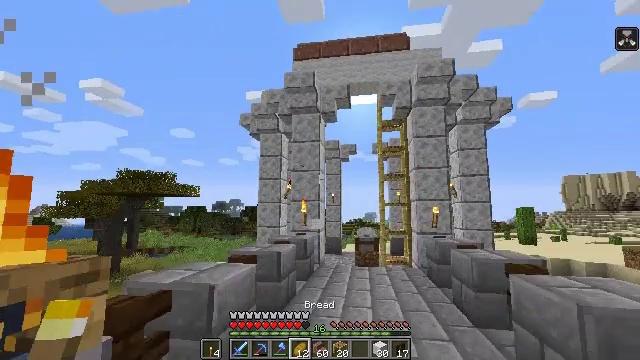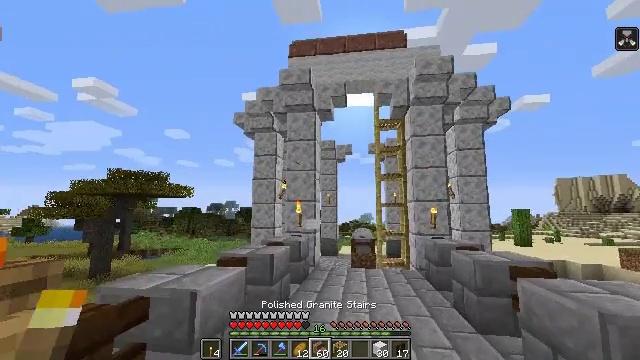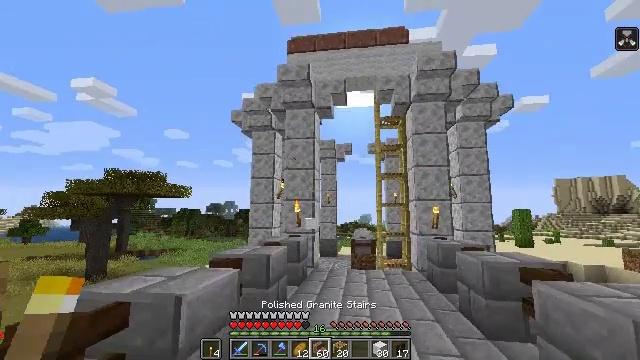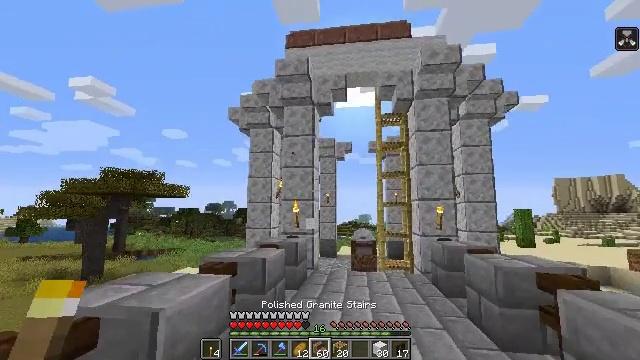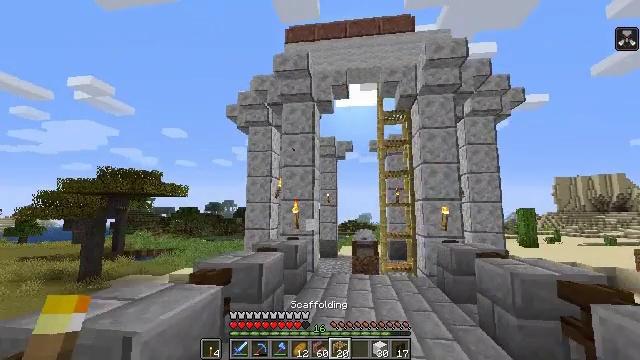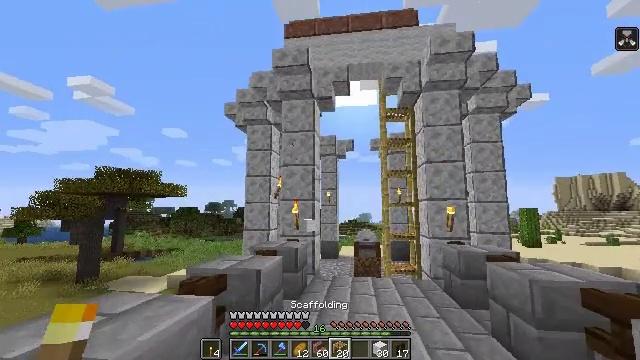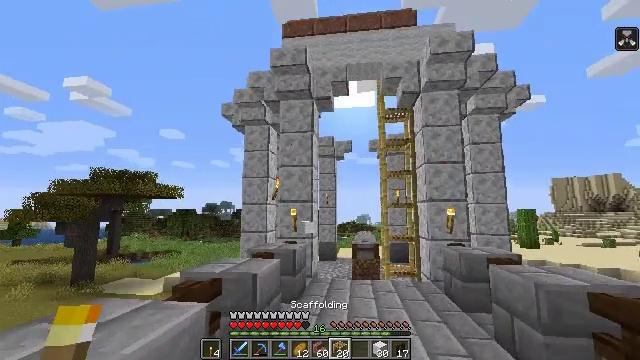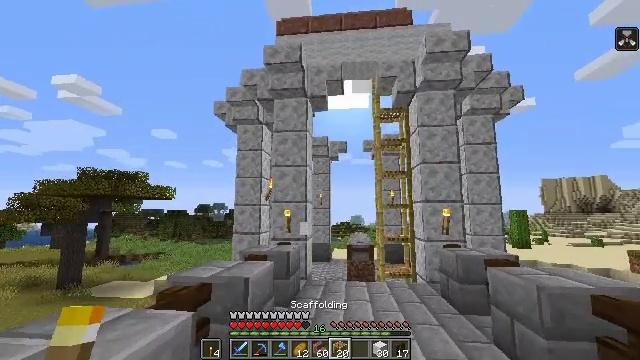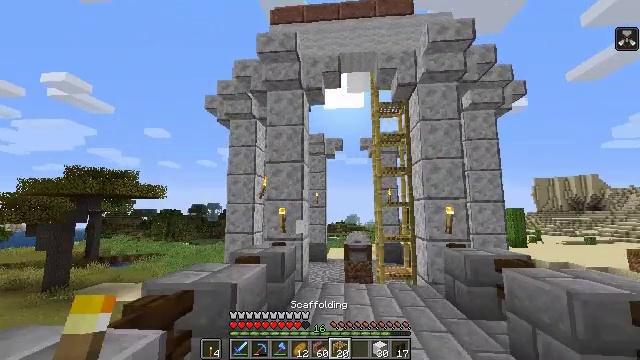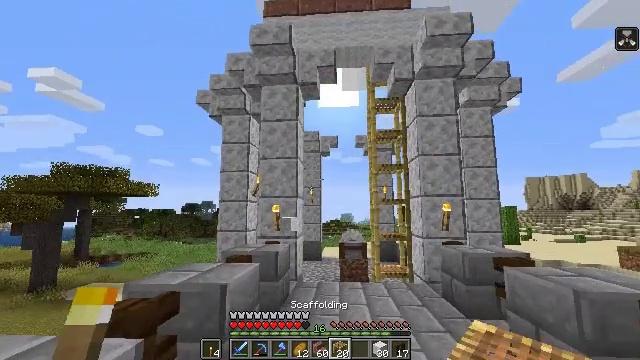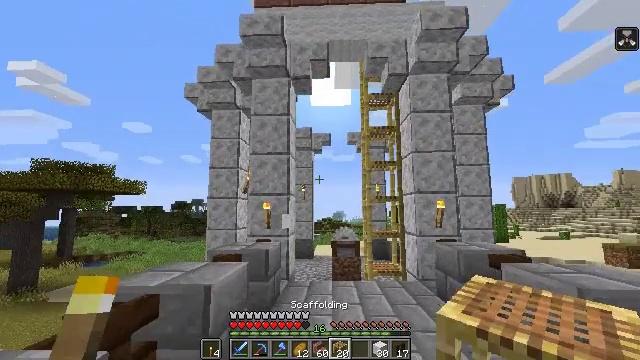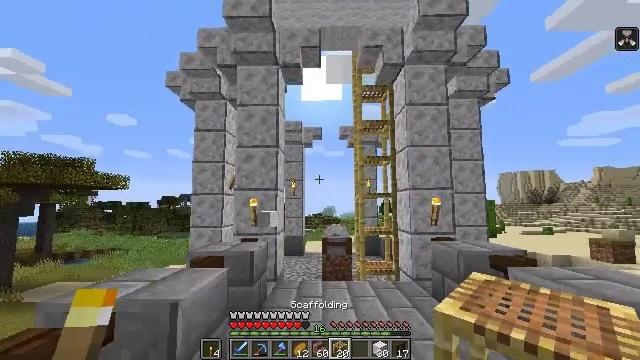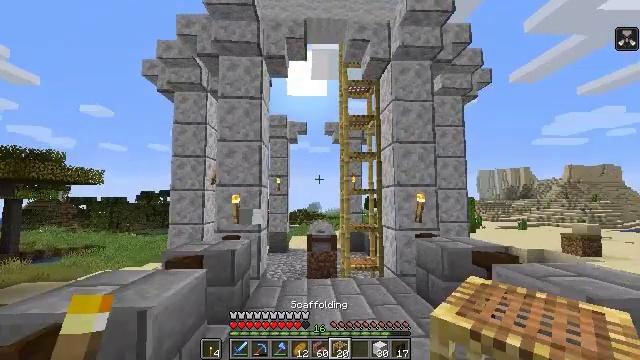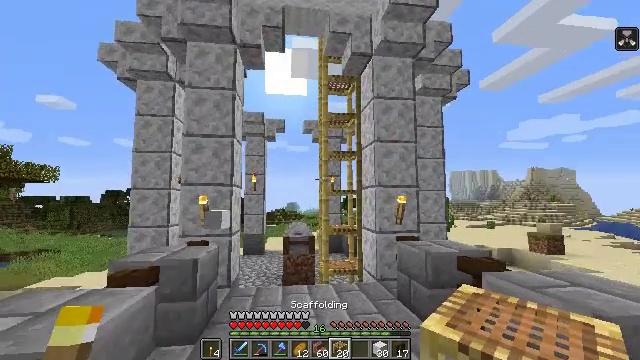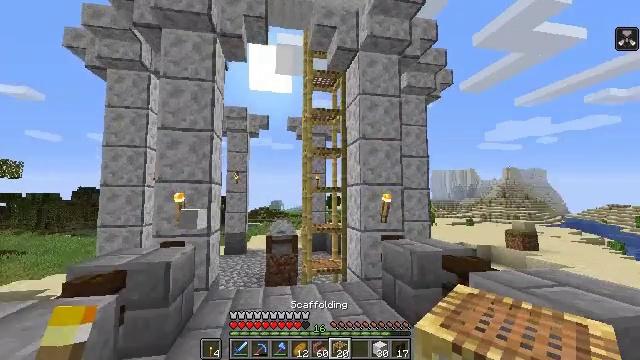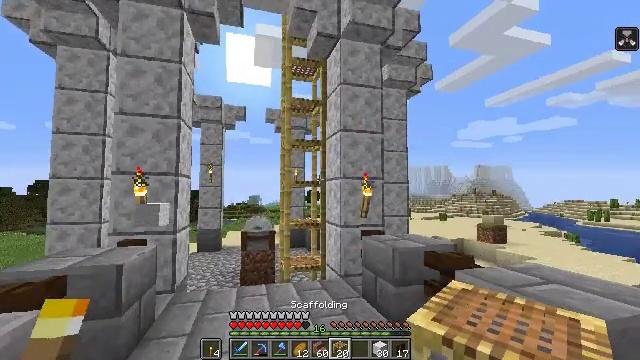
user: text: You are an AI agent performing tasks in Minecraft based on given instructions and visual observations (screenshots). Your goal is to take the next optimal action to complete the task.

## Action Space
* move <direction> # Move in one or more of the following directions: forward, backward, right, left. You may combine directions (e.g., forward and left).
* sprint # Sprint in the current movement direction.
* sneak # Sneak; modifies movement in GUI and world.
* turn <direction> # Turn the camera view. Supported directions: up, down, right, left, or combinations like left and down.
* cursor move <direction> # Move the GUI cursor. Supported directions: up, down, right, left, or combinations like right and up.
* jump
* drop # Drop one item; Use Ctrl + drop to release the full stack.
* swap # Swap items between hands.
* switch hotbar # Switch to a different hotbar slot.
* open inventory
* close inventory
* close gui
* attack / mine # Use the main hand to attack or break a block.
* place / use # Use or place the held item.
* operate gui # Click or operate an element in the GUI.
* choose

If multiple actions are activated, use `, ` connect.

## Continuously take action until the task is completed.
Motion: motion action
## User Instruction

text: Break the white wool for crafting.
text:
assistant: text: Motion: move forward
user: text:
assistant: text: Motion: move forward
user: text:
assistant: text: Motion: move forward
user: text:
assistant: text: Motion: move forward
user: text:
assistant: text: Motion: move forward
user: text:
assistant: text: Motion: move forward
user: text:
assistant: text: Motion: move forward, turn right
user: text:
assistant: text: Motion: move forward, turn right
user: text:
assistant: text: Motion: move forward, turn right
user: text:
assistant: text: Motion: move forward, turn right
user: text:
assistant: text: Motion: move forward, turn right
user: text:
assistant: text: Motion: move forward, turn right
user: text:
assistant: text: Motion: move forward, turn right
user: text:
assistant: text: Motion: move forward, turn right
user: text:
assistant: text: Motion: move forward, turn right and down
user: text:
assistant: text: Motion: move forward, turn right
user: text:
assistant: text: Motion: move forward
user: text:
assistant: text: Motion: move forward
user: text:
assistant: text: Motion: move forward
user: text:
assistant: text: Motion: move forward, turn left
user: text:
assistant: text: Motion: move forward, turn left
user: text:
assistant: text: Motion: move forward, turn left
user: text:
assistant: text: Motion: move forward
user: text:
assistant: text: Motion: move forward
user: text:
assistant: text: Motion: move forward
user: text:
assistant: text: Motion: move forward
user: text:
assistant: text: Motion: move forward, turn right and down
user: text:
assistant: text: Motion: move forward, turn right and down
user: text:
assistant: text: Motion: move forward
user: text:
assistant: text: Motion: move forward